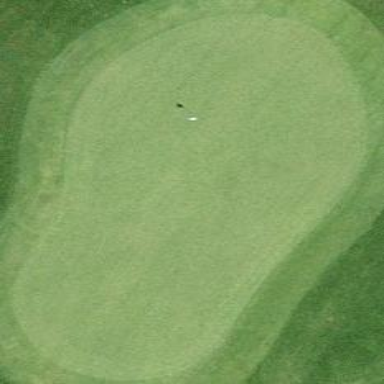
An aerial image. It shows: Golf green pitch on grass land. It is designated for the sport of golf.